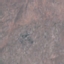
Label: HerbaceousVegetation